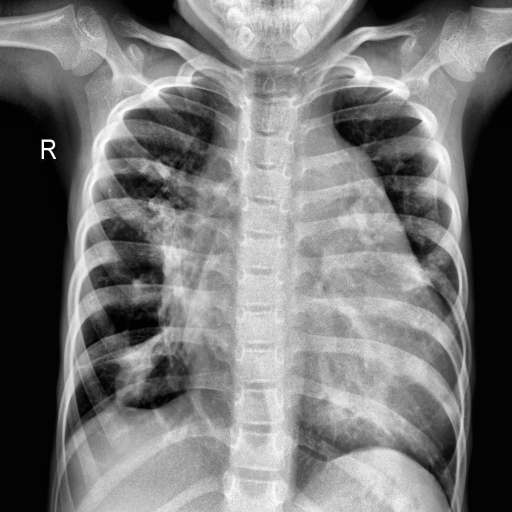
Finding: PNEUMONIA